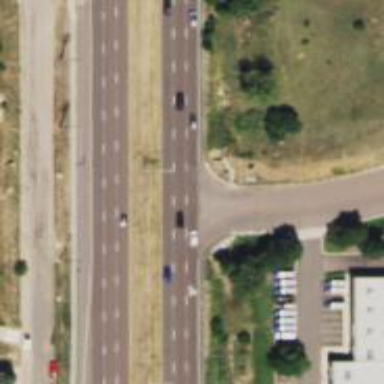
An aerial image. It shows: Asphalt trunk link road.